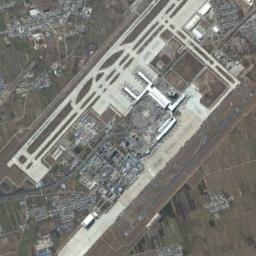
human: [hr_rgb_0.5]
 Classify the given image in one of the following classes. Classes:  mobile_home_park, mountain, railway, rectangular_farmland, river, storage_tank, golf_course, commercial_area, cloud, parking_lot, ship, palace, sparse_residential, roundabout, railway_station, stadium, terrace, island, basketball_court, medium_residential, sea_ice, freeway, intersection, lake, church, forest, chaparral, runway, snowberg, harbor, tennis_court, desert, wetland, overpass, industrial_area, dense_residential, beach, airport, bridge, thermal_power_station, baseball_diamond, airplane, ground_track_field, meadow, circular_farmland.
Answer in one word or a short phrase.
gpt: airport